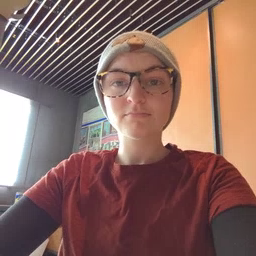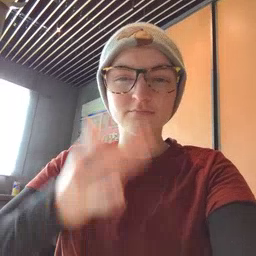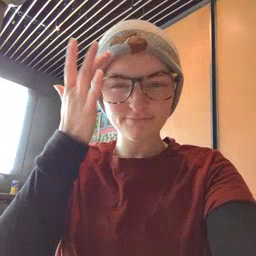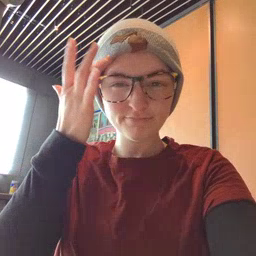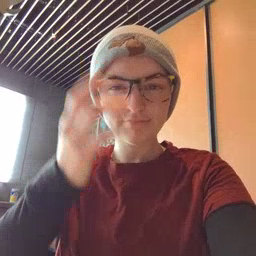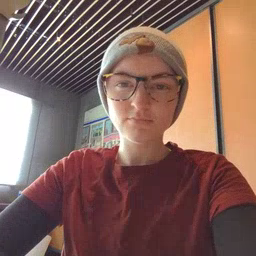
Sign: sick